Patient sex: M
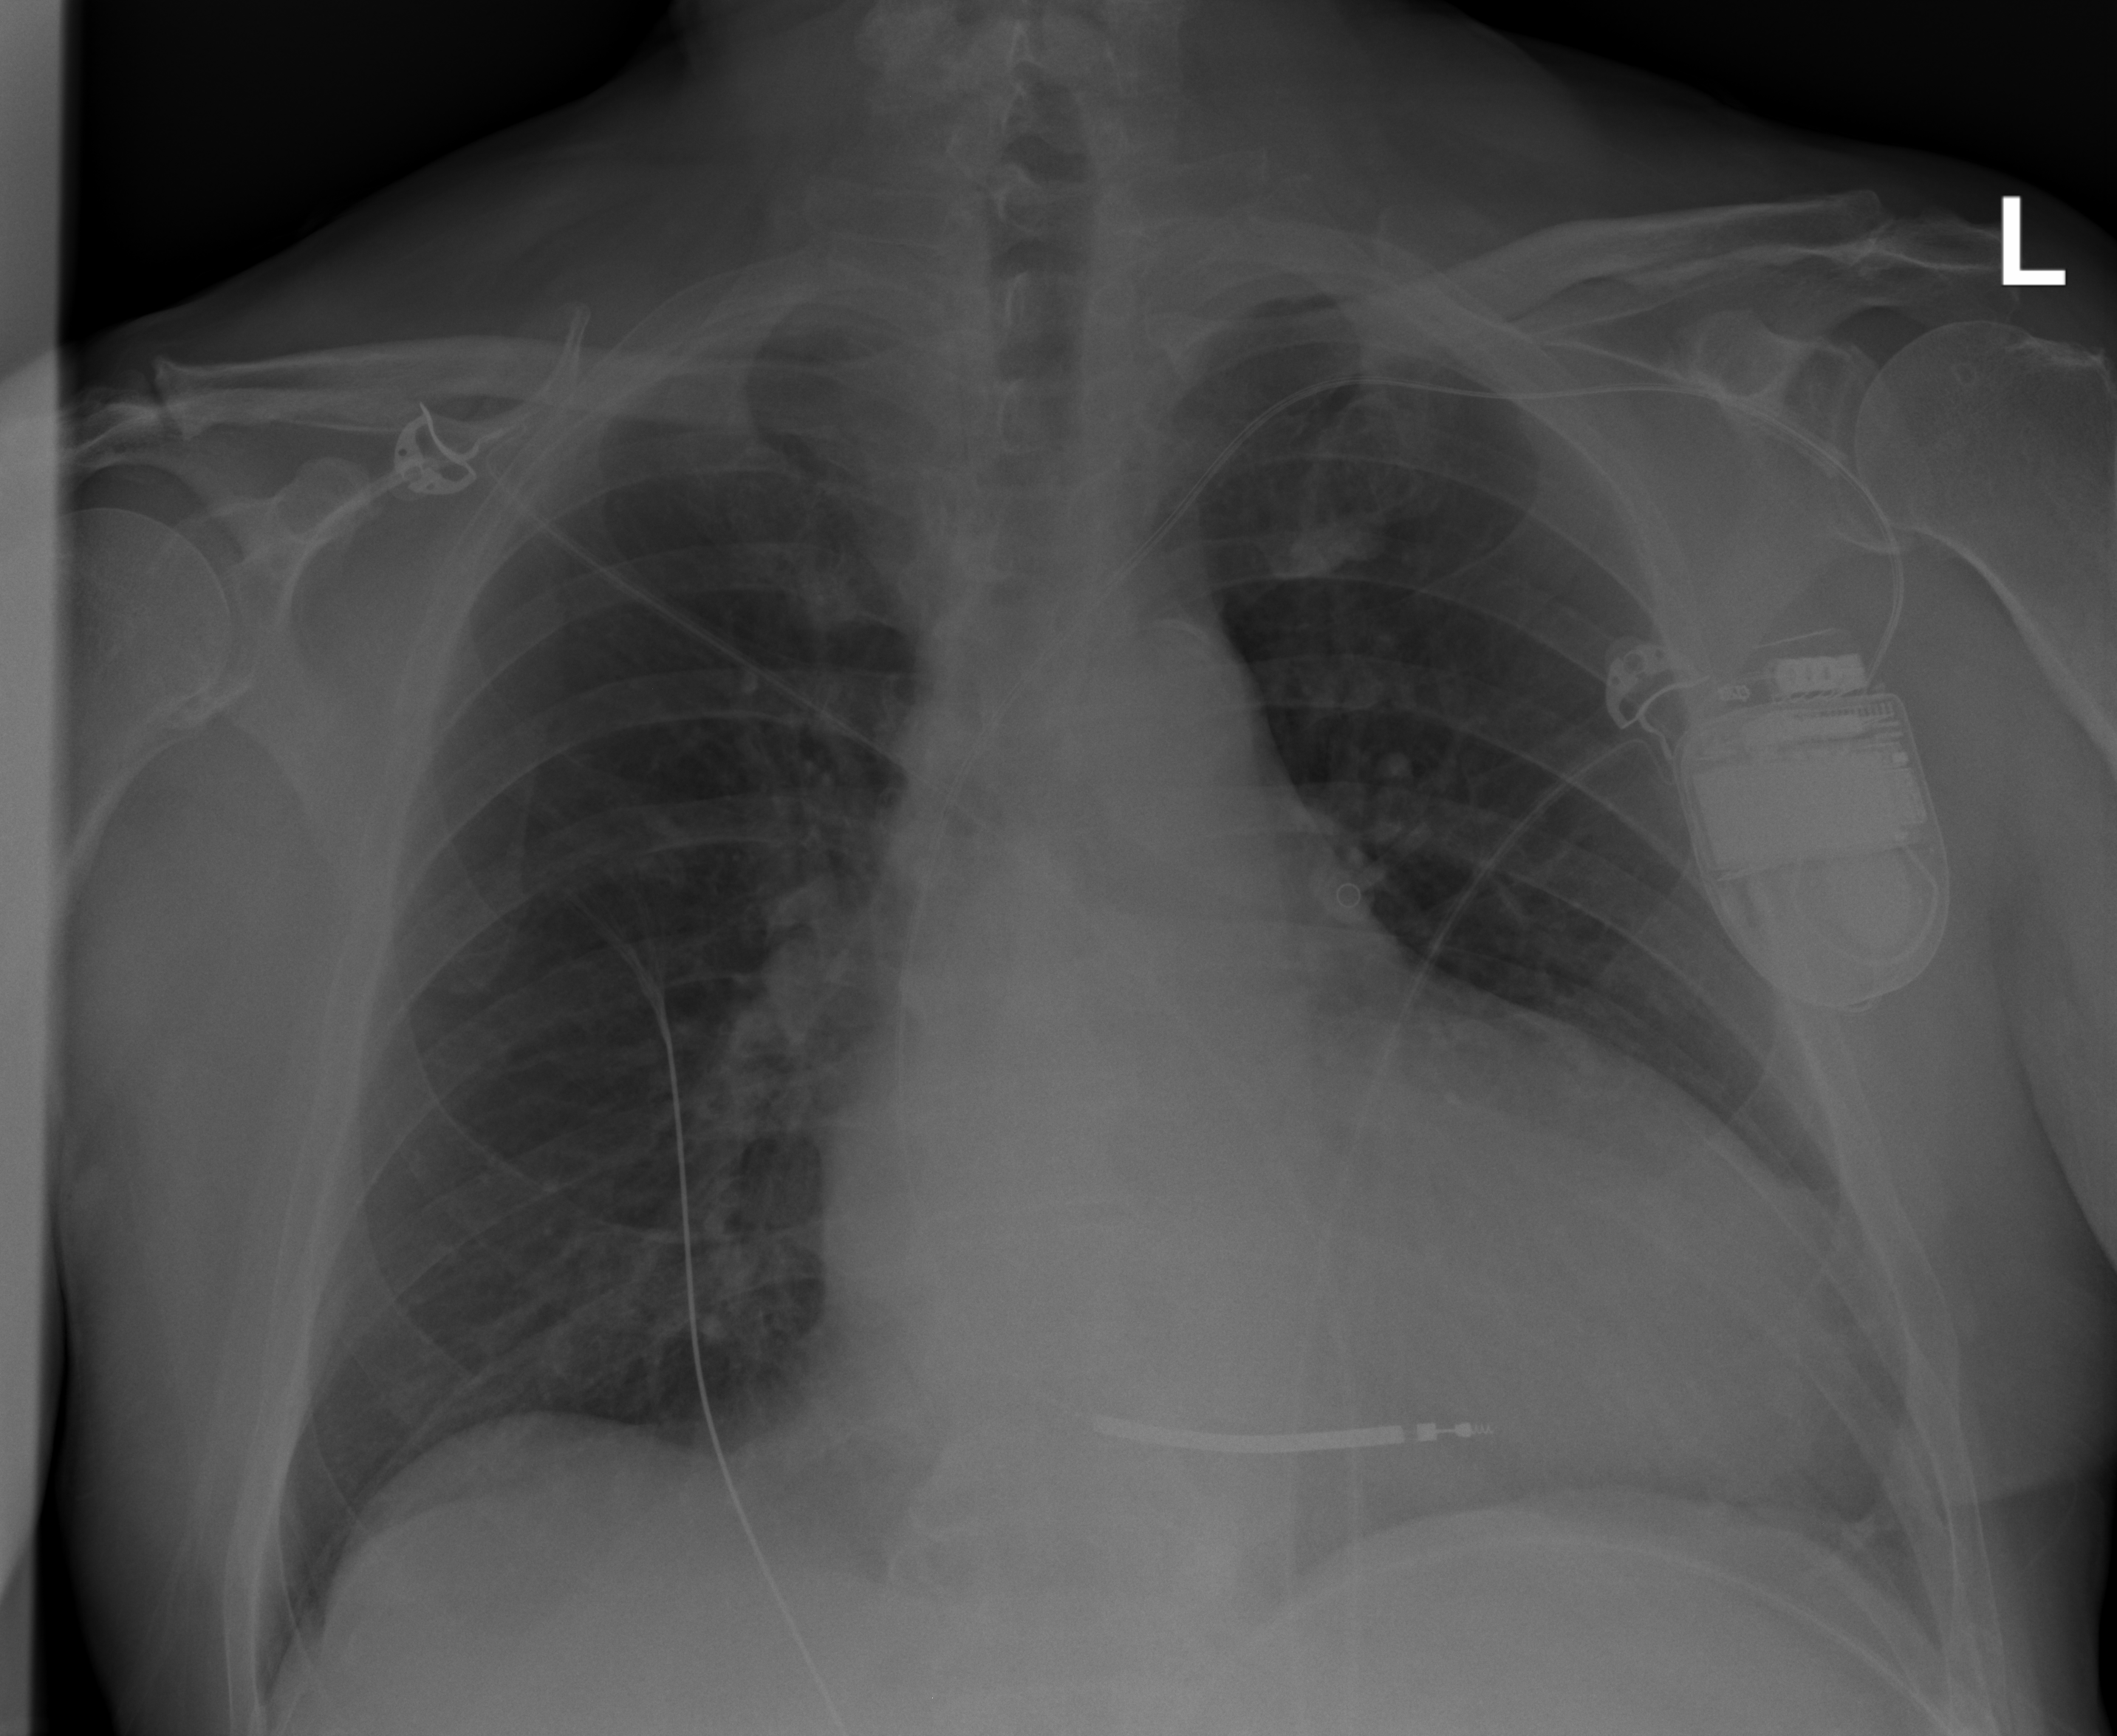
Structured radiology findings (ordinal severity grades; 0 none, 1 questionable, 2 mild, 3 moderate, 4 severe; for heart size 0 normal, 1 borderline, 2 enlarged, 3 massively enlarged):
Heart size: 2
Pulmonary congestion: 0
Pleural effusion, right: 0
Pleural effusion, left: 1
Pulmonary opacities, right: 0
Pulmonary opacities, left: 0
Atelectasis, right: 0
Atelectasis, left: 1